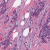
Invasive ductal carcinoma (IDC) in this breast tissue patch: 1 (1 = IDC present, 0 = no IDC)